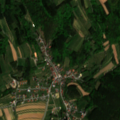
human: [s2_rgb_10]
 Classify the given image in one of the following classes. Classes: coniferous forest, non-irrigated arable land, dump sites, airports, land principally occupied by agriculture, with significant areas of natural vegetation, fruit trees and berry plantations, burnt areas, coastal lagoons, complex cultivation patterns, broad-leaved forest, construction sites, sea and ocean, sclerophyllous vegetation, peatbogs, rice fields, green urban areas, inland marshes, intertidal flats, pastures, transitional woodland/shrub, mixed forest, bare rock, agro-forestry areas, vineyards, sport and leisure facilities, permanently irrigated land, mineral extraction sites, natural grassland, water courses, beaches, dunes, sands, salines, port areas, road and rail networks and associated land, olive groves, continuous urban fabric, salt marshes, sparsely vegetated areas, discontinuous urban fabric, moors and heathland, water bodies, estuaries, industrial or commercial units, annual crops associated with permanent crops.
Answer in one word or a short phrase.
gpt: discontinuous urban fabric, non-irrigated arable land, complex cultivation patterns, mixed forest